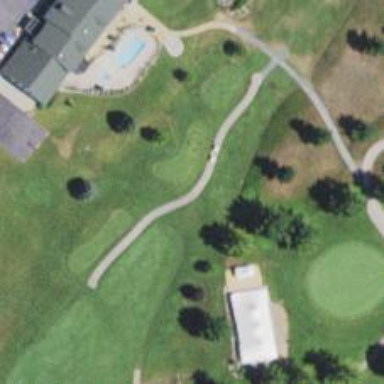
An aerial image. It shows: Path for both road and golf.